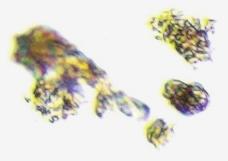
Label: Detritus